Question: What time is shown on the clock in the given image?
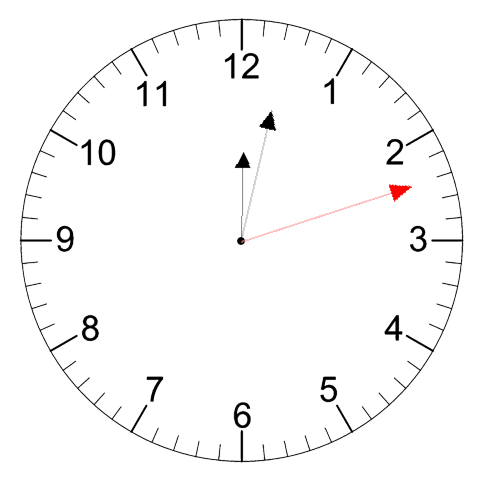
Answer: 12:02:12